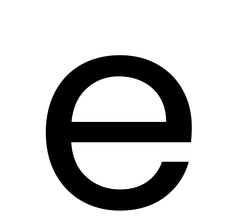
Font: Poppins-Regular